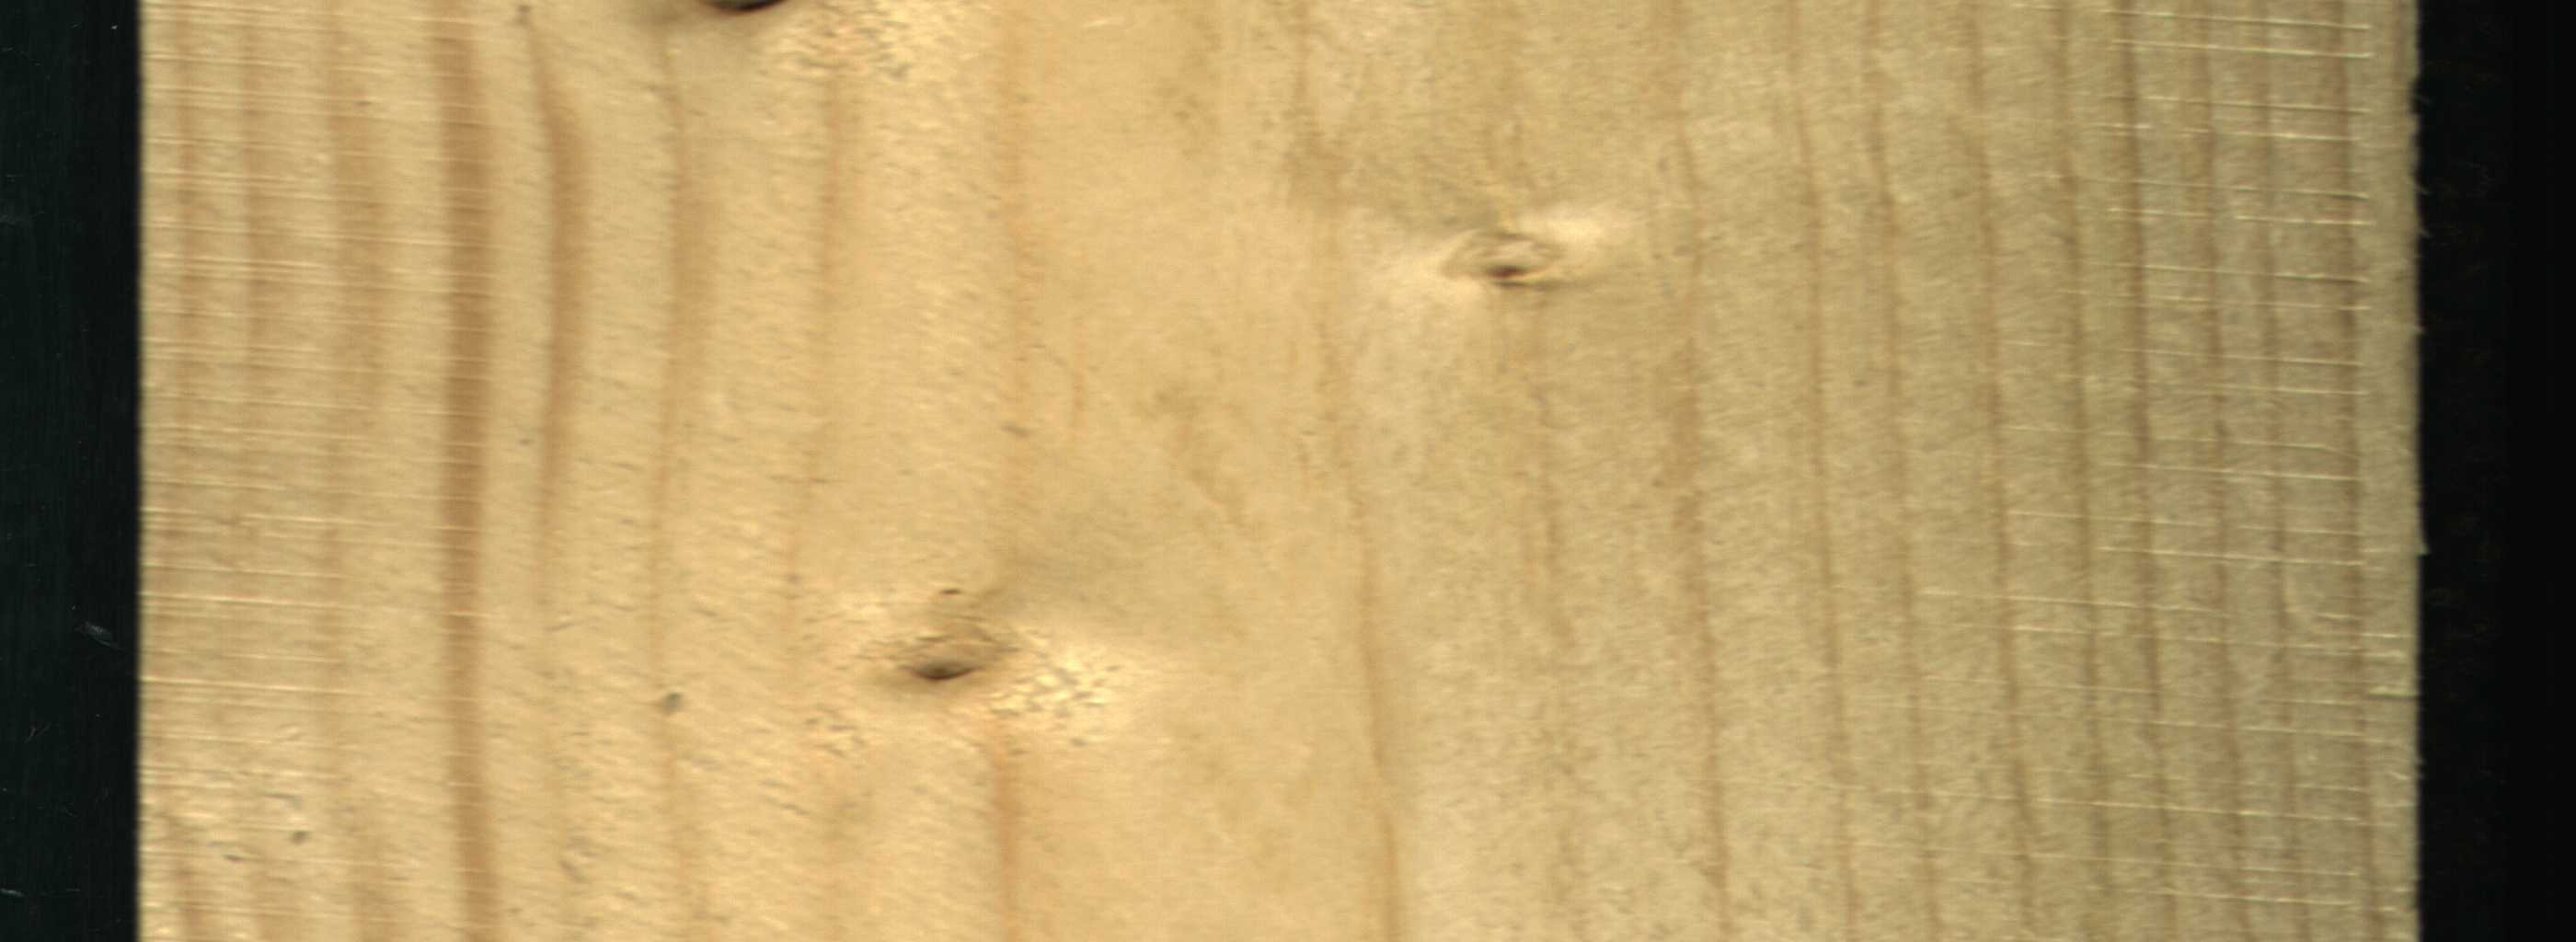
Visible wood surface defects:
Dead_Knot
Live_Knot